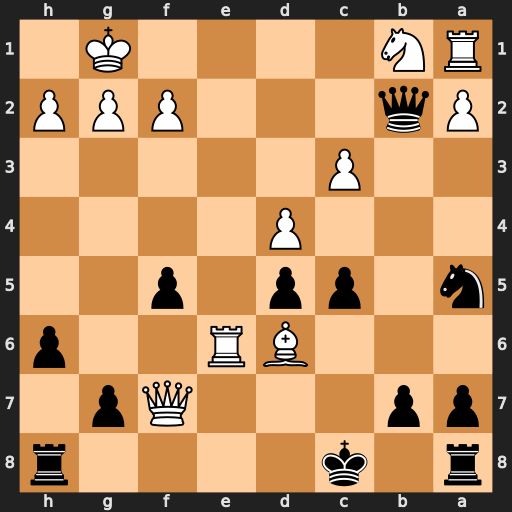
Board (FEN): r1k4r/pp3Qp1/3BR2p/n1pp1p2/3P4/2P5/Pq3PPP/RN4K1
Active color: b
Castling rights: -
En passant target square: -
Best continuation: Qc1+ Re1 Qxe1#